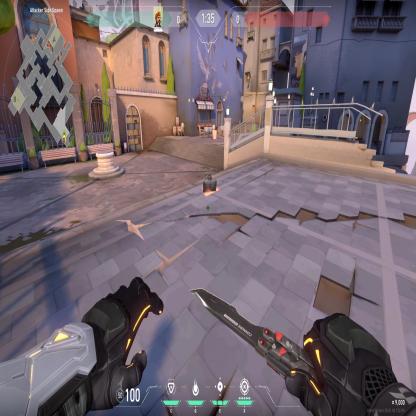
Label: dropped spike